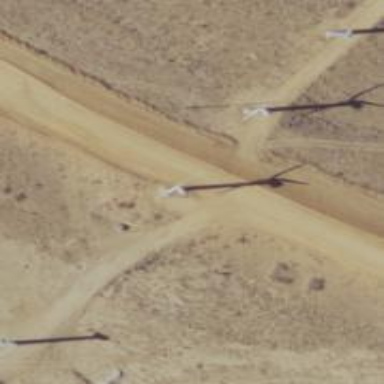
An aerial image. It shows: Wind power generator employing wind turbines.